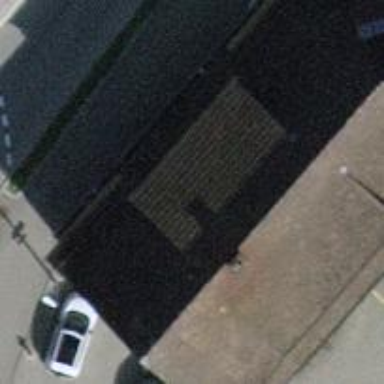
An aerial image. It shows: Convenience shop.